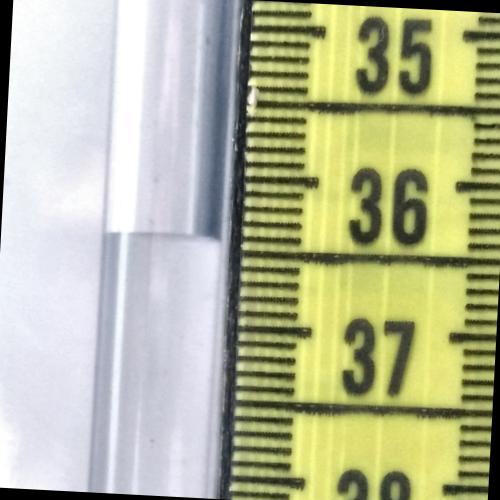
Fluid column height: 36.4 cm